Question: Please, give me a hint how to solve this situation:
I have two custom views in my Activity and I'd like to call an Activity method after clicking a button in one of custom views (Y).
I can get the X view from parent Acitivity by 'findViewById()' and call it's public method. But how can I let the parent Acitivy know that the button was pressed?
 Thank you!
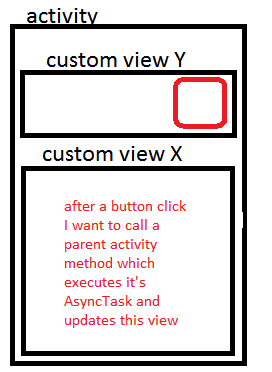
Answer: '''
button = (Button)customviewY.findViewById(R.id.btnClick);
button.setOnClickListener(new OnClick..(){
onClick(View v)
{
textView= (TextView)customviewY.findViewById(R.id.txtView);
textView.setText("");
}
});
'''